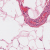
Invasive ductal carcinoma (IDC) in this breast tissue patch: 0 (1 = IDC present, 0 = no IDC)